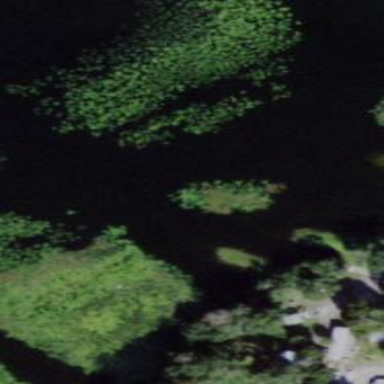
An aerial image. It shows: Wetland area.